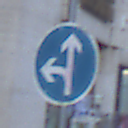
Verkehrszeichen: VorgeschriebeneFahrtrichtungGeradeausOderLinks
Umgebung: Outdoor, Urban
Tageszeit: SunriseSunset
Wetter: Clear
Licht: Natural
Jahreszeit: NotSpecified
Kontrast: MediumContrast